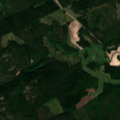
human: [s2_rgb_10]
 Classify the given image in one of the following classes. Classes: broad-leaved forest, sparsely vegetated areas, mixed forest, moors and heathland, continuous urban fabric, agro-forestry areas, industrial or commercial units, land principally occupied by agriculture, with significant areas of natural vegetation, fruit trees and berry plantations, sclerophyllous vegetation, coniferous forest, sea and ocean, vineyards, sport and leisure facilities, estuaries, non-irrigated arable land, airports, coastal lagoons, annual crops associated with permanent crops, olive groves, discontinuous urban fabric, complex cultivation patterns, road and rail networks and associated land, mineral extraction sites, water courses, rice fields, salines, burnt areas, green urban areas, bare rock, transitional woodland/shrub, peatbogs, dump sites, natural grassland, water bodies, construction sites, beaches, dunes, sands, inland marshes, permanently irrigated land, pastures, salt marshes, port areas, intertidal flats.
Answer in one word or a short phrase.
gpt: land principally occupied by agriculture, with significant areas of natural vegetation, broad-leaved forest, coniferous forest